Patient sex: M
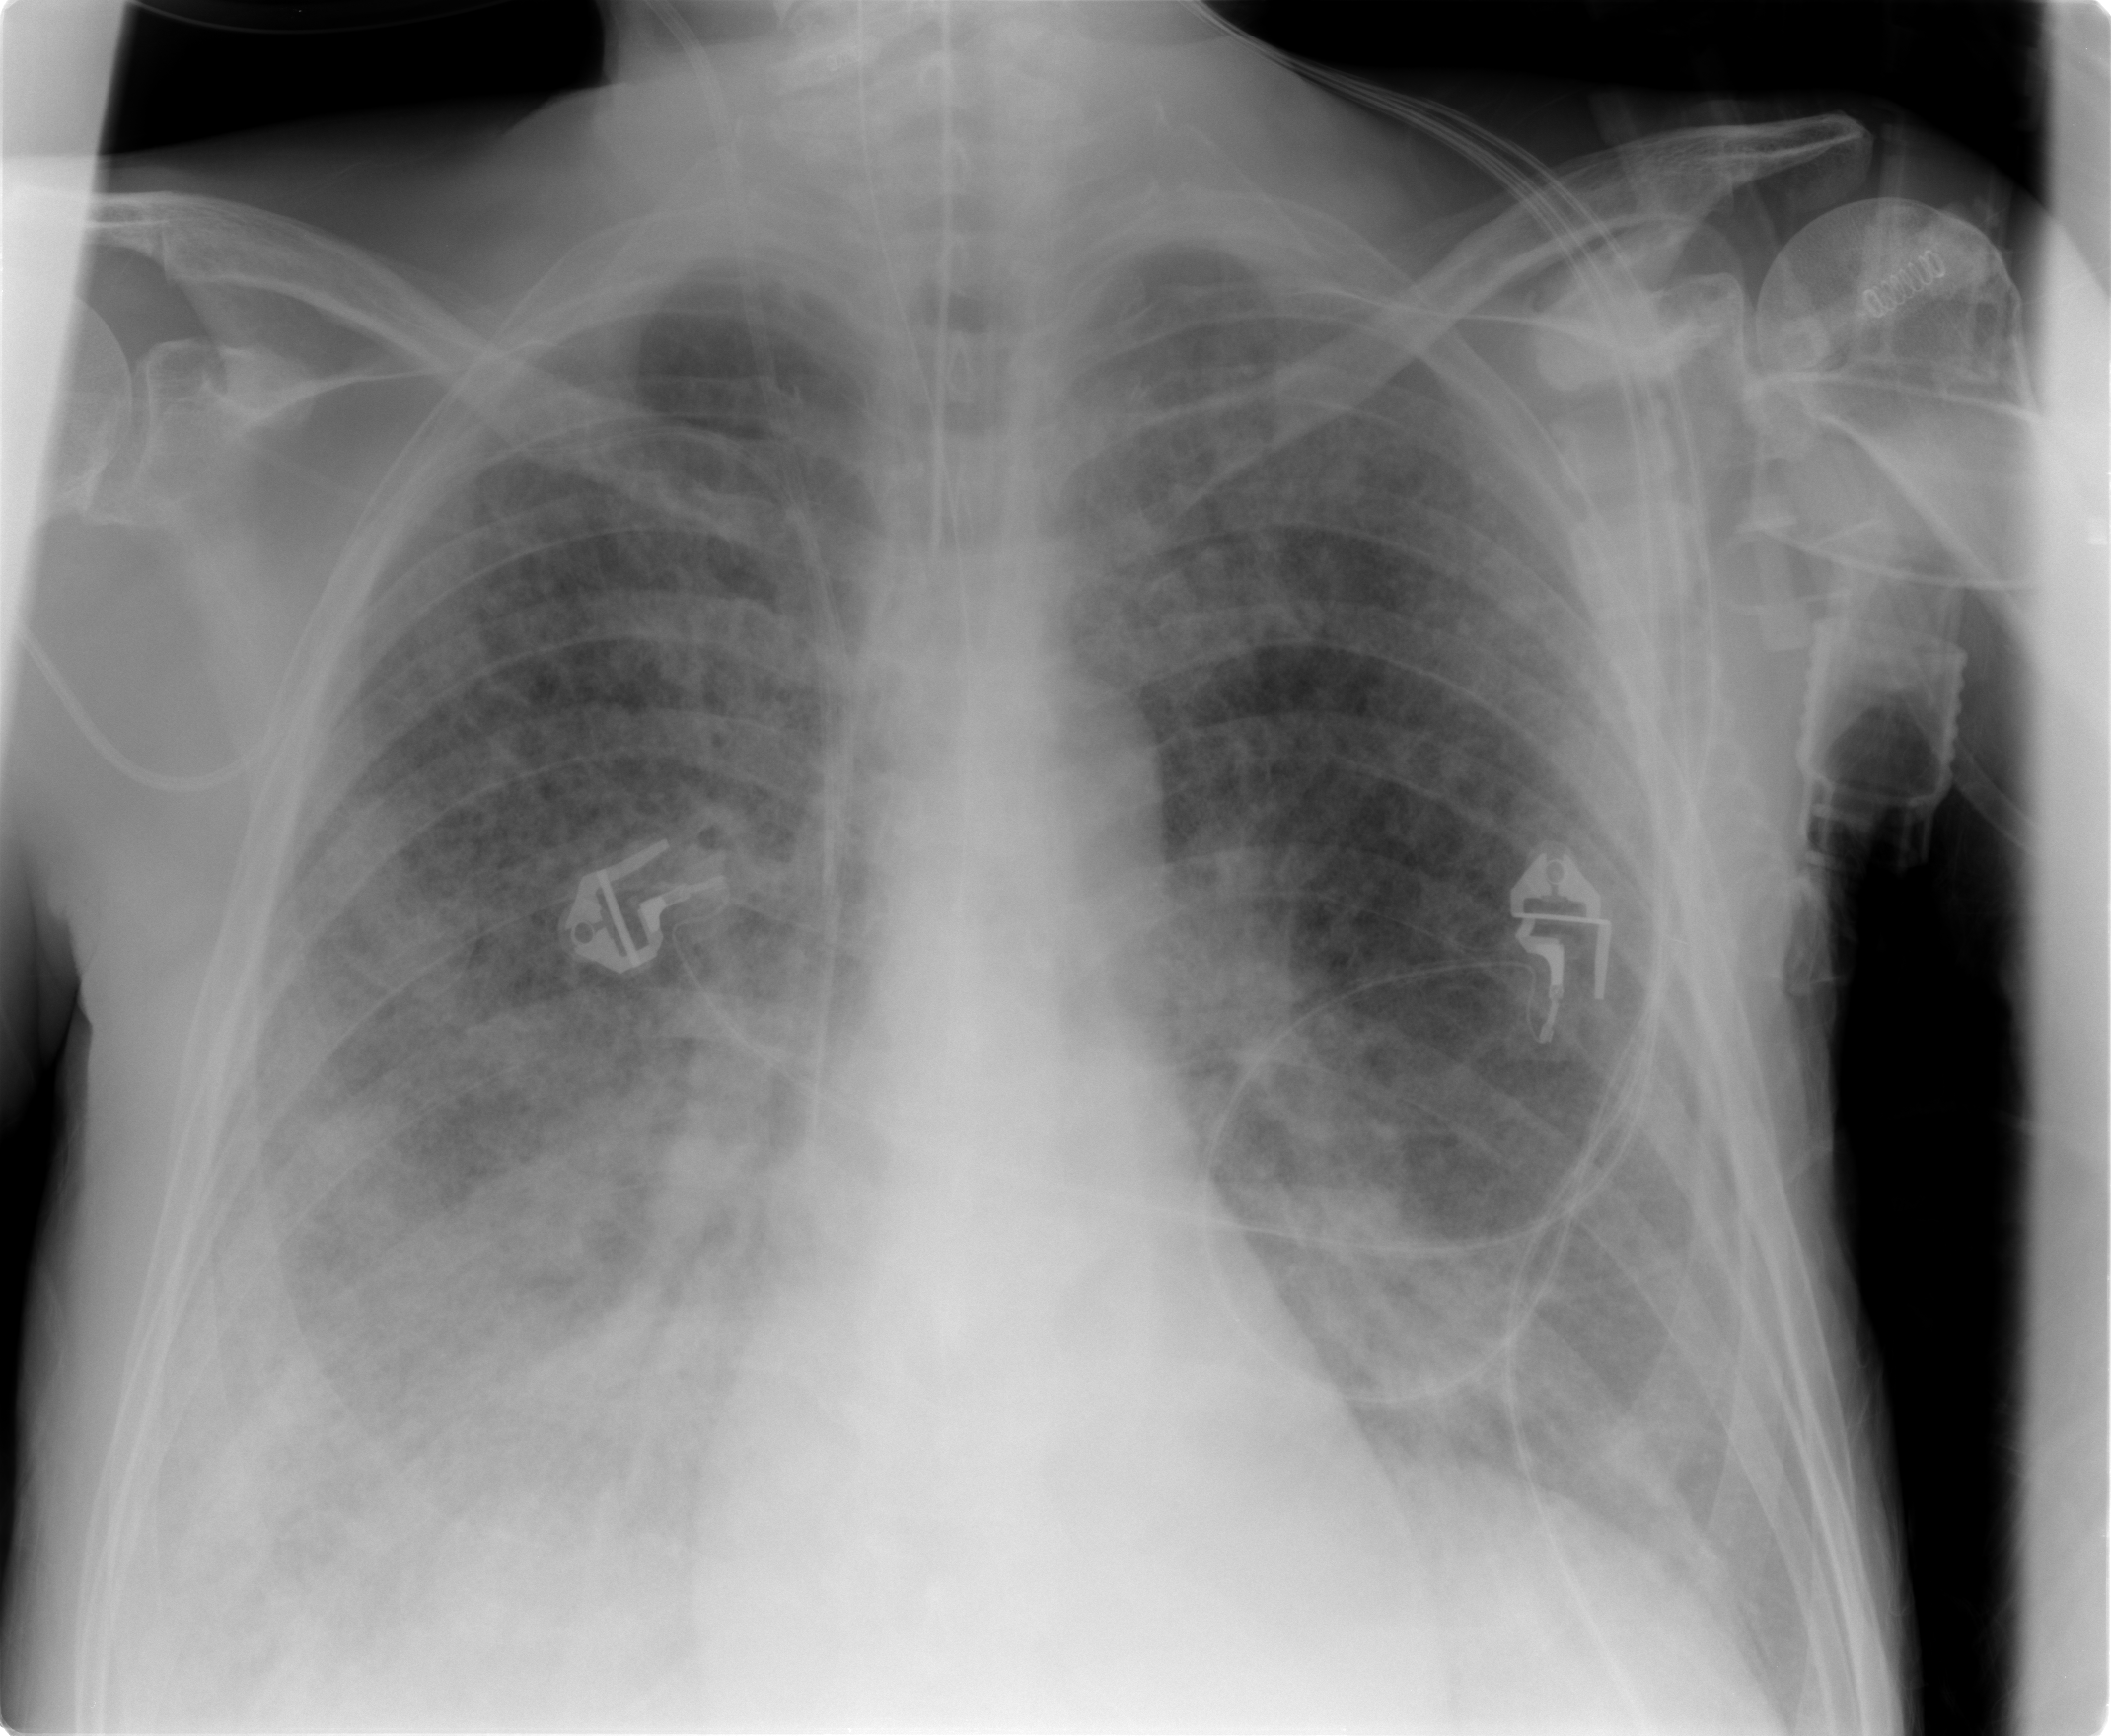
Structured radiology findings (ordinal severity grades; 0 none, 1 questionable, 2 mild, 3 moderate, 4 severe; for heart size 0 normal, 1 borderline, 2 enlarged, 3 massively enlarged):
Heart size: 0
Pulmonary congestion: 1
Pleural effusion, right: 1
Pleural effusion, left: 0
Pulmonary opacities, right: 3
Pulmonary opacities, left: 3
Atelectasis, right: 3
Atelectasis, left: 2